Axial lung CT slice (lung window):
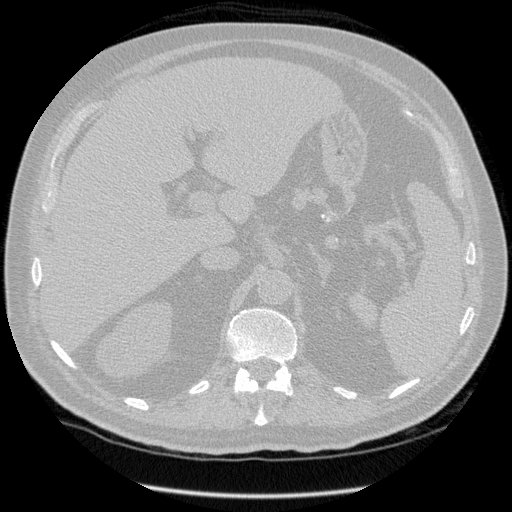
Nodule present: no